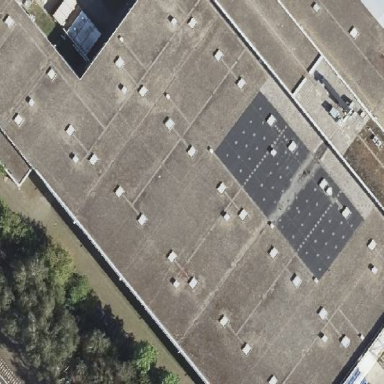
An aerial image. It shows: Industrial building.